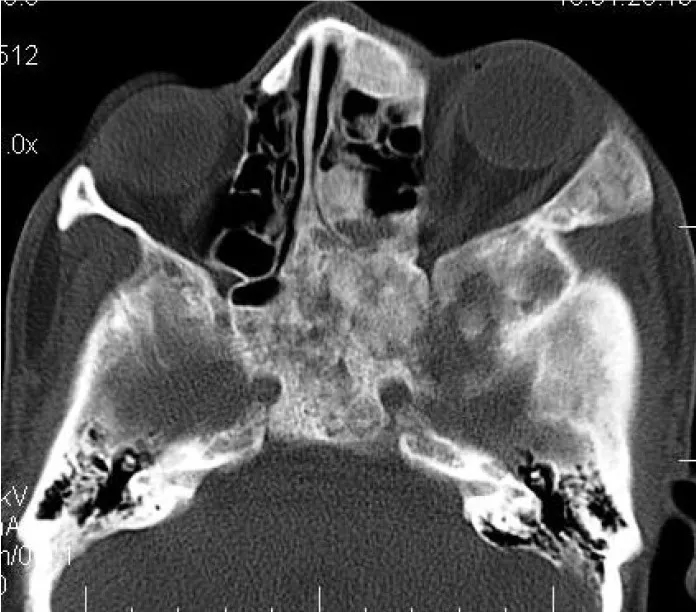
Axial CT slice with bone window revealing involvement of temporal, zygomatic, frontal and ethmoid bones. Sphenoid bone was also involved with narrowing of the optic canal as well as orbital fissures.
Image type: radiology (ct)